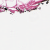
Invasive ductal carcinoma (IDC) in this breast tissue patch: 0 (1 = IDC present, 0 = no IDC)